Question: Since Google Chrome v20 a new calendar has been added to date inputs. The issue with this is that I'm using javascript to create my own calendar and I have an icon already in the same position as the default chrome arrow.
I was wondering how can I remove the arrow background?

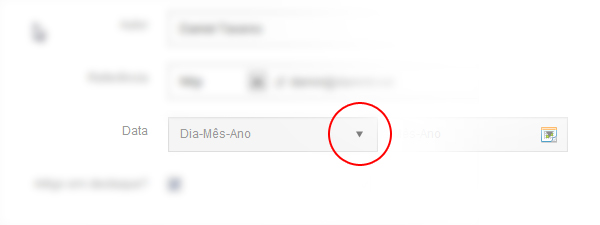
Answer: As far as I know you can't disable it at the moment.
There is a discussion going on here:
<URL>
Perhaps they will add some '-webkit' selectors to control the styling.
For now you might have to use '<input type="text">' instead.
As per <URL>
The CSS the controls is:
'''
<input type="date" class="unstyled" />
.unstyled::-webkit-inner-spin-button,
.unstyled::-webkit-calendar-picker-indicator {
display: none;
-webkit-appearance: none;
}
'''
However, this will only and the native calendar! - you can still activate the calendar by pressing + (at least on Windows).
To disable, you need to add a little JavaScript as described on the above webkit.org page:
'''
<input type="date" id="dateInput" class="unstyled" />
dateInput.addEventListener('keydown', function(event) {
if (event.keyIdentifier == "Down") {
event.preventDefault()
}
}, false);
'''
You can see it working in <URL>.